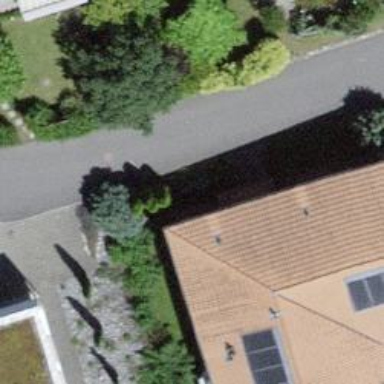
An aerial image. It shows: Simple house.